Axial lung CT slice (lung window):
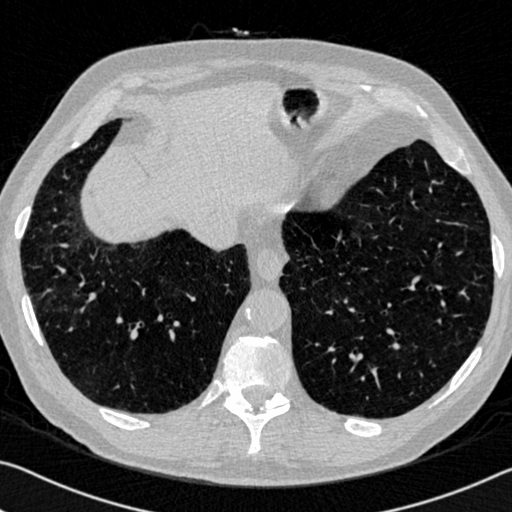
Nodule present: no